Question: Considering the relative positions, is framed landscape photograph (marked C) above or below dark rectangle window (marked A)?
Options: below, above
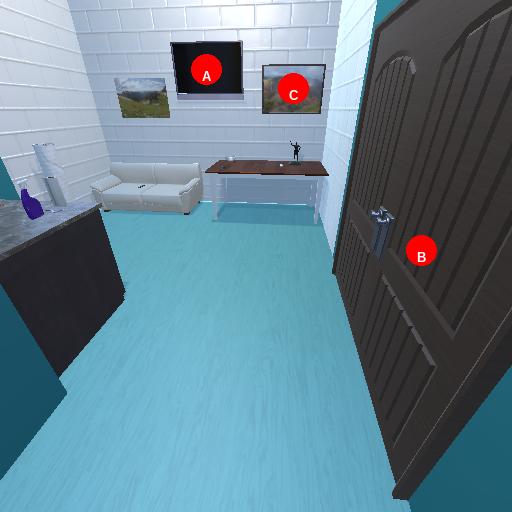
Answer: below